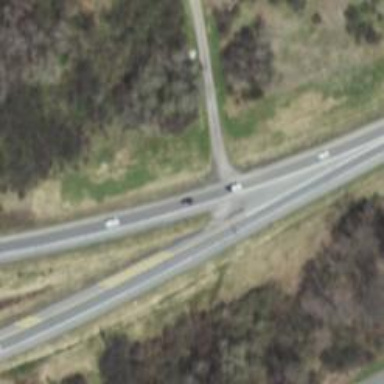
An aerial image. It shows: Trunk link highway designated as expressway.